Field crop: maize
Growth stage: 2
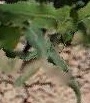
Species: maize